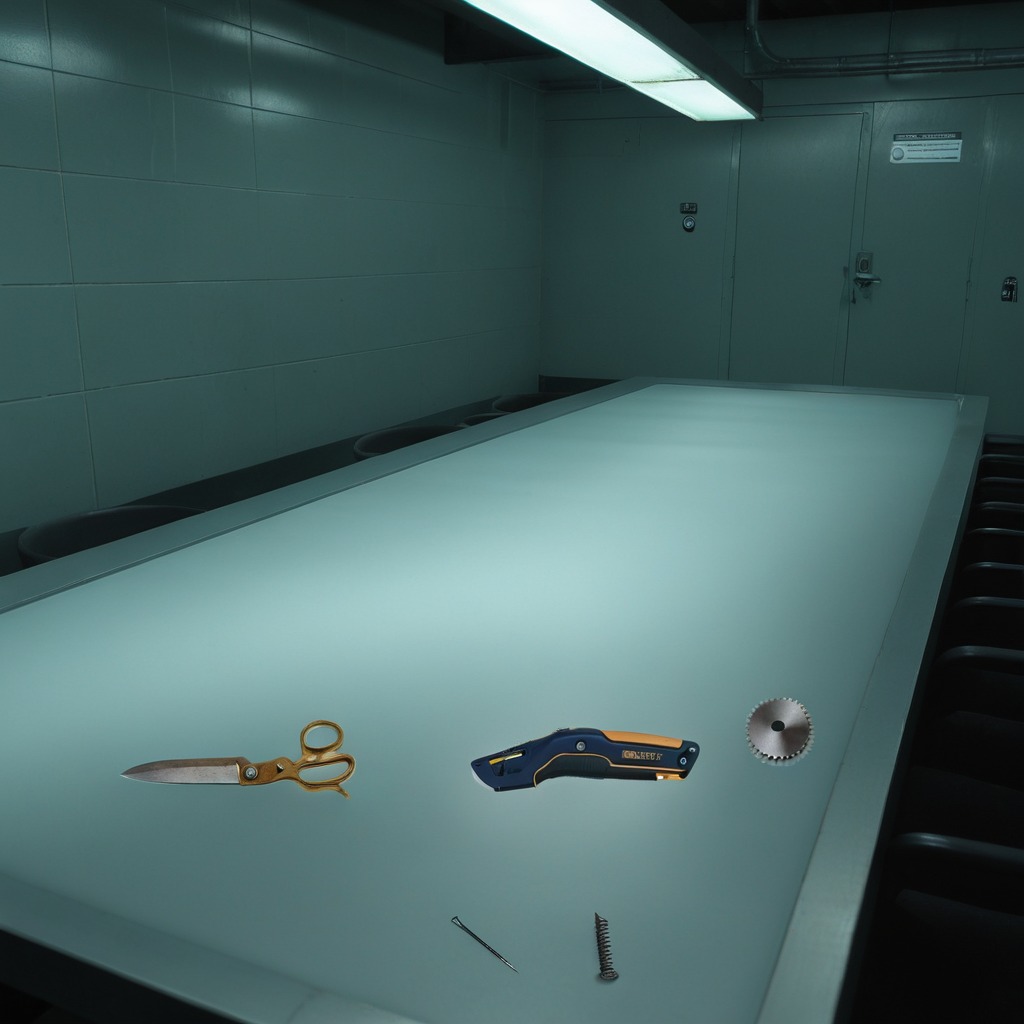
A steel gear with teeth, a utility knife, an iron nail, a coiled metal spring, and a pair of scissors are lying on the table.